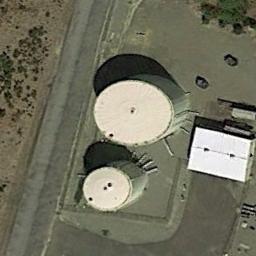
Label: storage_tank